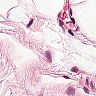
Metastatic tissue present: no